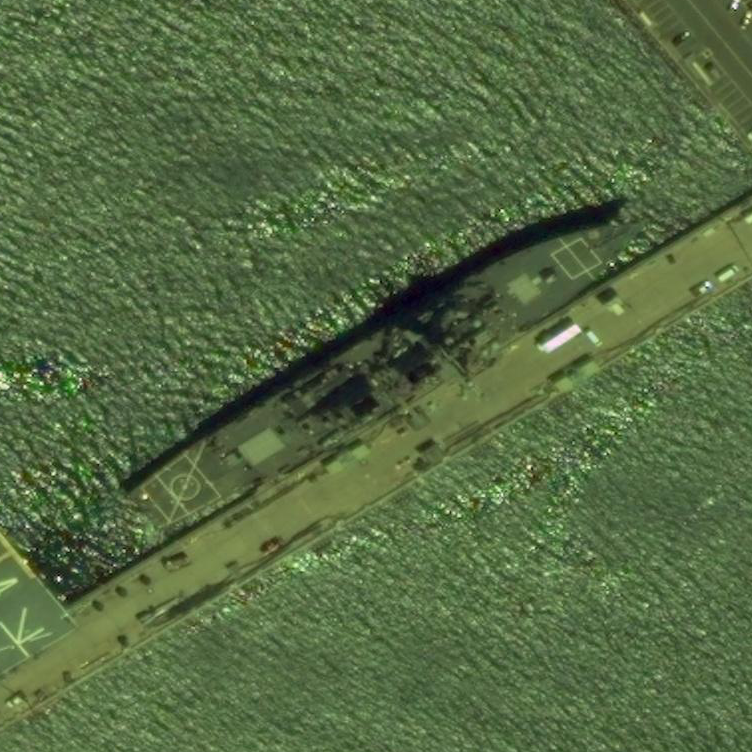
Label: Arleigh_Burke-class_destroyer